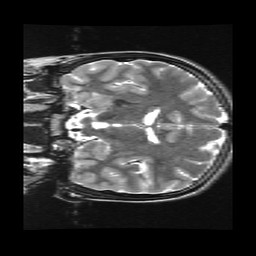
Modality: T2w
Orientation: coronal
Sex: male
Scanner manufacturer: ge
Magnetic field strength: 3 T
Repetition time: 5 s
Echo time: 0.1017 s